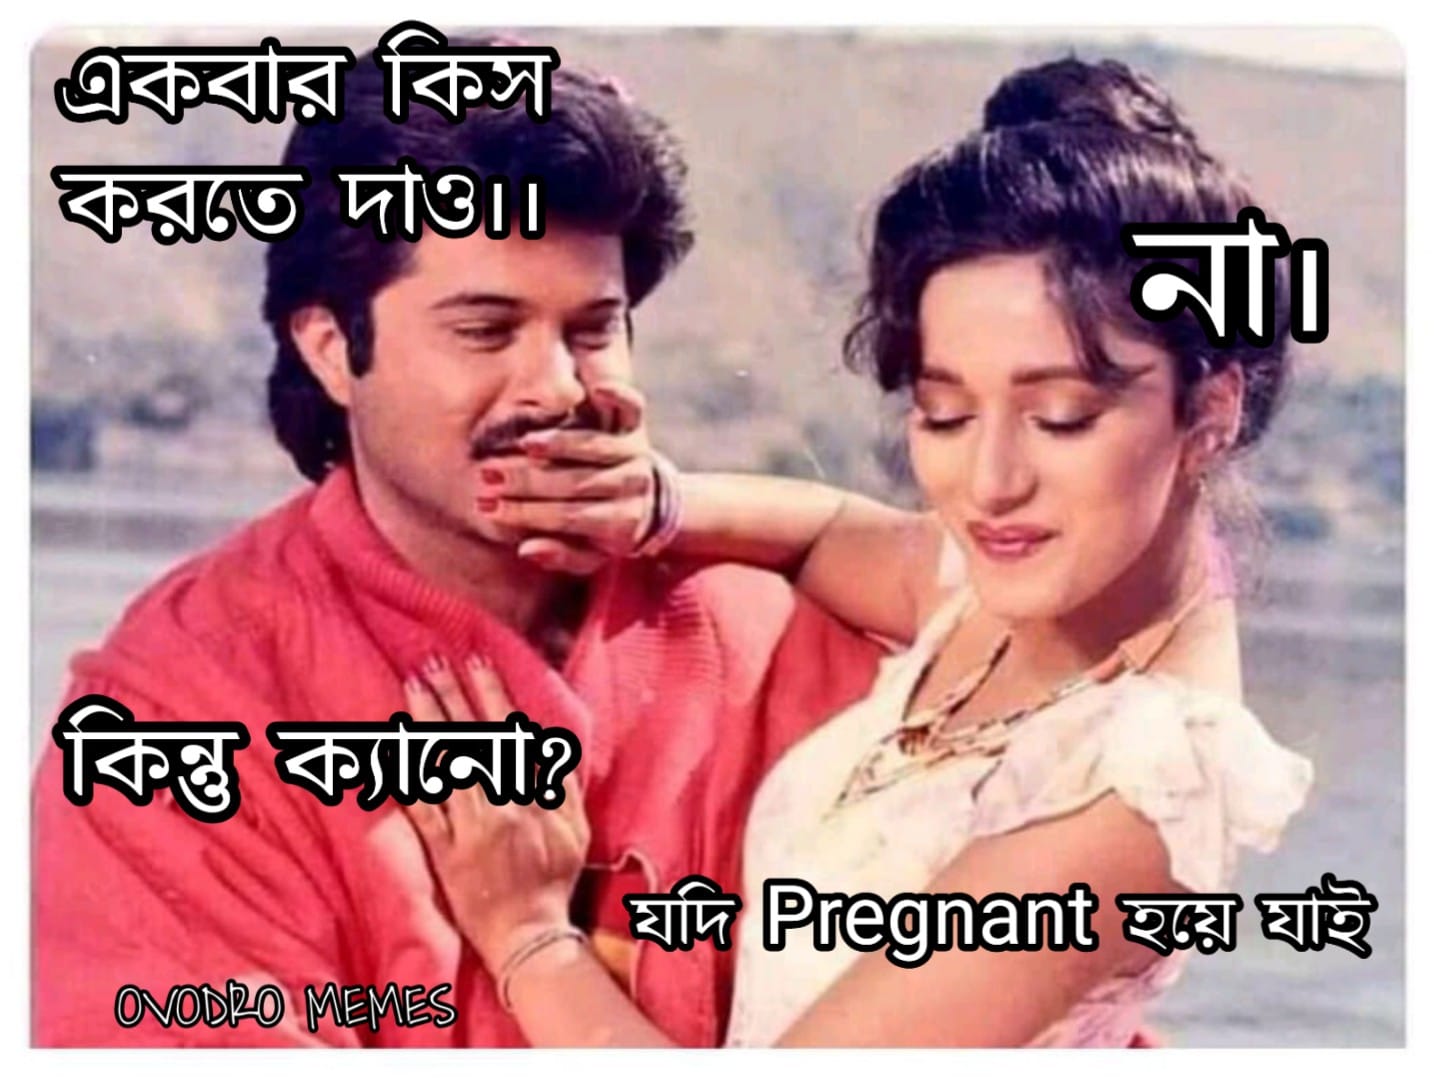
Caption: একবার কিস করতে দাও ।।   না ।   কিন্তু ক্যানো ?   যদি Pregnant  হয়ে যাই
Label: hate